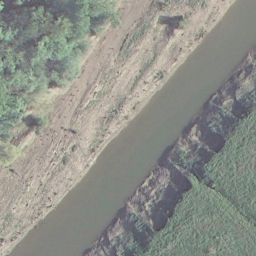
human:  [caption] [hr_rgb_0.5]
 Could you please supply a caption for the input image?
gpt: Lots of green plants flourish on both banks of the river .

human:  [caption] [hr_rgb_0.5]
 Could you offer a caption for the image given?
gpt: A river with dense forest on both banks of the river .

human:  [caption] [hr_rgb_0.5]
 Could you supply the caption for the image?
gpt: Green plants flourish on both banks of the river .

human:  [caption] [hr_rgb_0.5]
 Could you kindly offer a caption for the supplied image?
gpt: It is a river with dense forest on both banks of the river .

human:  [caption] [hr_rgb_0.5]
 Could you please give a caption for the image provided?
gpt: A river goes through a dense forest .